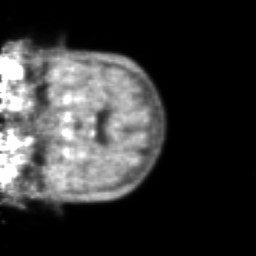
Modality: PET
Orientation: coronal
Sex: male
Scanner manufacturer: ge